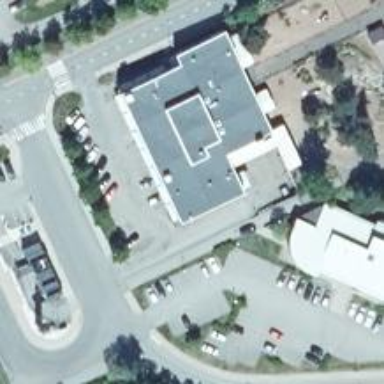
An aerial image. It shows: Pharmacy providing healthcare services.